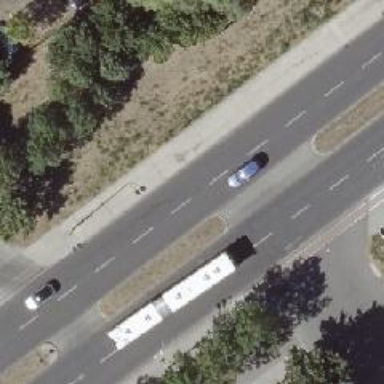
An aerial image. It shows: Secondary road with asphalt surface. There is marked track for cyclists on the right side of the road.